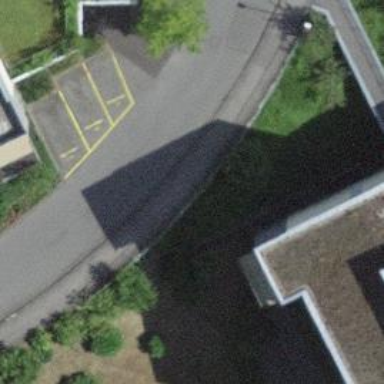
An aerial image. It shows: Sidewalk along the footway.